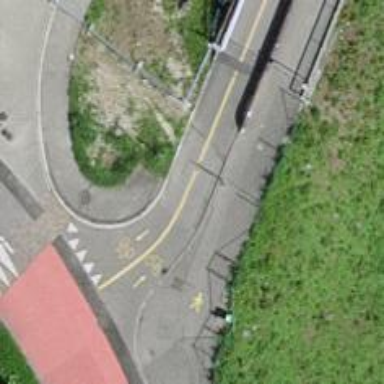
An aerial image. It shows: Paved cycleway with asphalt surface for both cycling and walking.